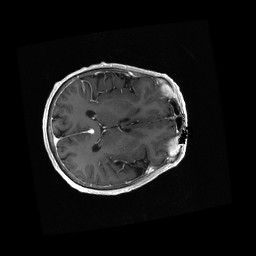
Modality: T1w
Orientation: axial
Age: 65
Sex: female
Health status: ill